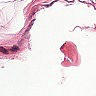
Metastatic tissue present: no